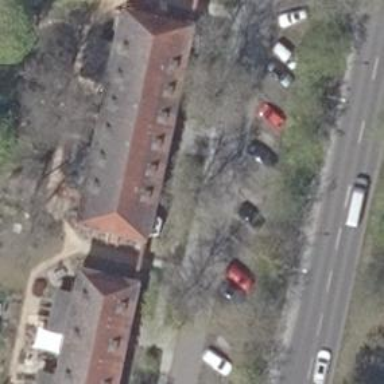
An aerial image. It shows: Residential building with hipped roof made of red roof tiles.